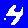
Digit: 4